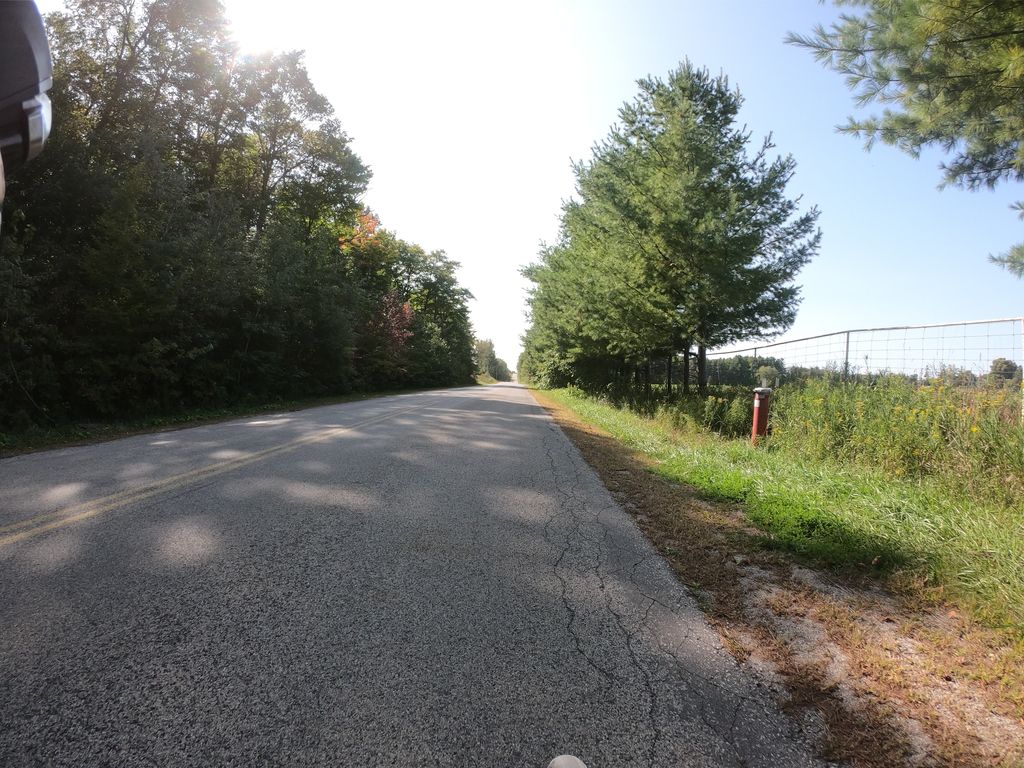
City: kitchener-waterloo